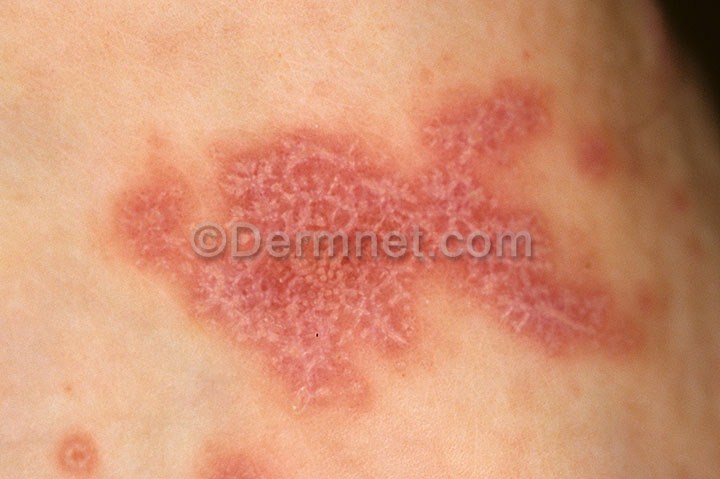
Disease: Nail Fungus and other Nail Disease